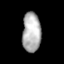
Tissue: skin
Cell type: Epithelial cells
Senescence score: 0.8981
Nuclear area (px): 720
Mean DAPI intensity: 176.165